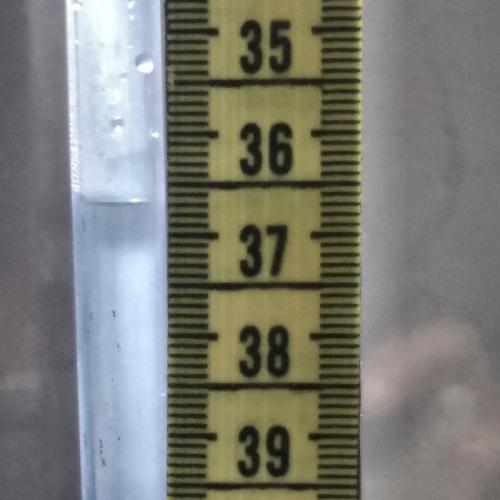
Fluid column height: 36.7 cm